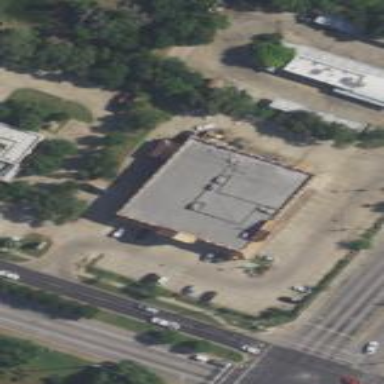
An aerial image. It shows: Pharmacy building providing healthcare services.